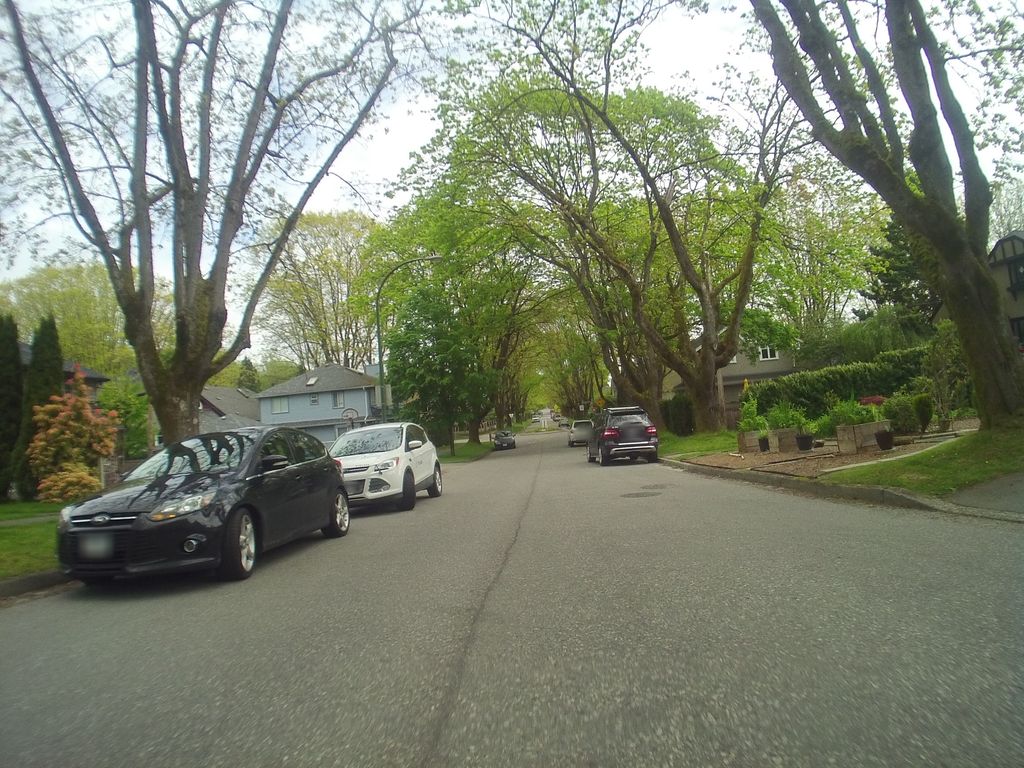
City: vancouver